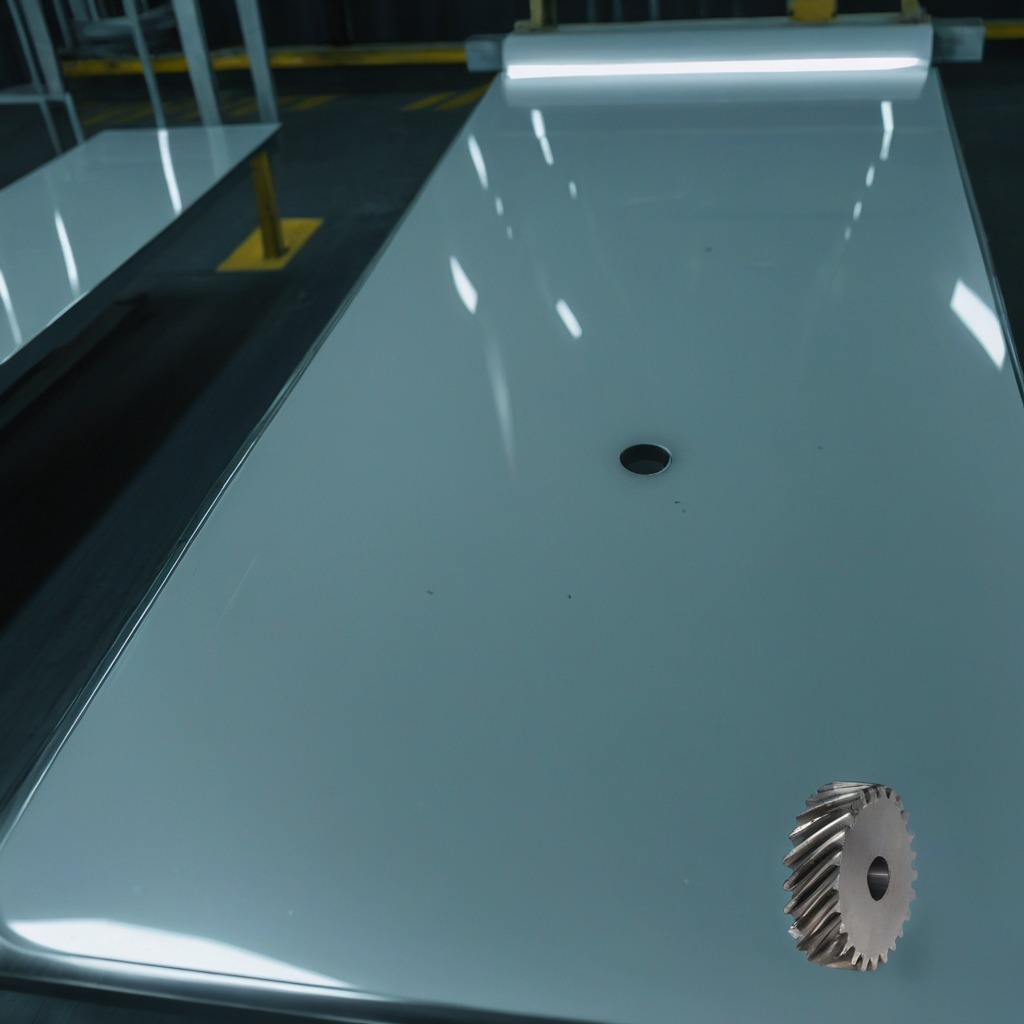
A steel gear with teeth is lying on a high-gloss table in a ship maintenance bay industrial lighting.